Question: In the code below I create Qt Widget's Application, base class QMainWindow, and without .ui form.
Cant understand why MenuBar doesn't show, tried different variants and no one works.
This image demonstrate what i got
.
System Ubuntu 16.04.
Using QMake version 3.0 and Qt version 5.5.1
Below mainwindow.h
'''
#ifndef MAINWINDOW_H
#define MAINWINDOW_H
#include <QMainWindow>
#include <QtGui>
#include <QWidget>
class MainWindow : public QMainWindow
{
Q_OBJECT
public:
MainWindow(QWidget *parent = 0);
~MainWindow();
private:
QMenu *file;
};
#endif // MAINWINDOW_H
'''
Below mainwindow.cpp, commented lines show how I tried to fix it.
'''
#include "mainwindow.h"
#include <QtGui>
#include <QtWidgets>
MainWindow::MainWindow(QWidget *parent)
: QMainWindow(parent)
{
//QVBoxLayout *vbl = new QVBoxLayout;
QMenu *file = new QMenu("&File"); //menuBar()->addMenu("&File");//new QMenu("&File");
file->addAction("&Quit",qApp,SLOT(quit()),Qt::CTRL+Qt::Key_Q);
QMenuBar *mb = menuBar();
mb->addMenu(file);
mb->show();
setMenuBar(mb);
//vbl->setMenuBar(mb);
//setLayout(vbl);
resize(400,400);
}
MainWindow::~MainWindow()
{
}
'''
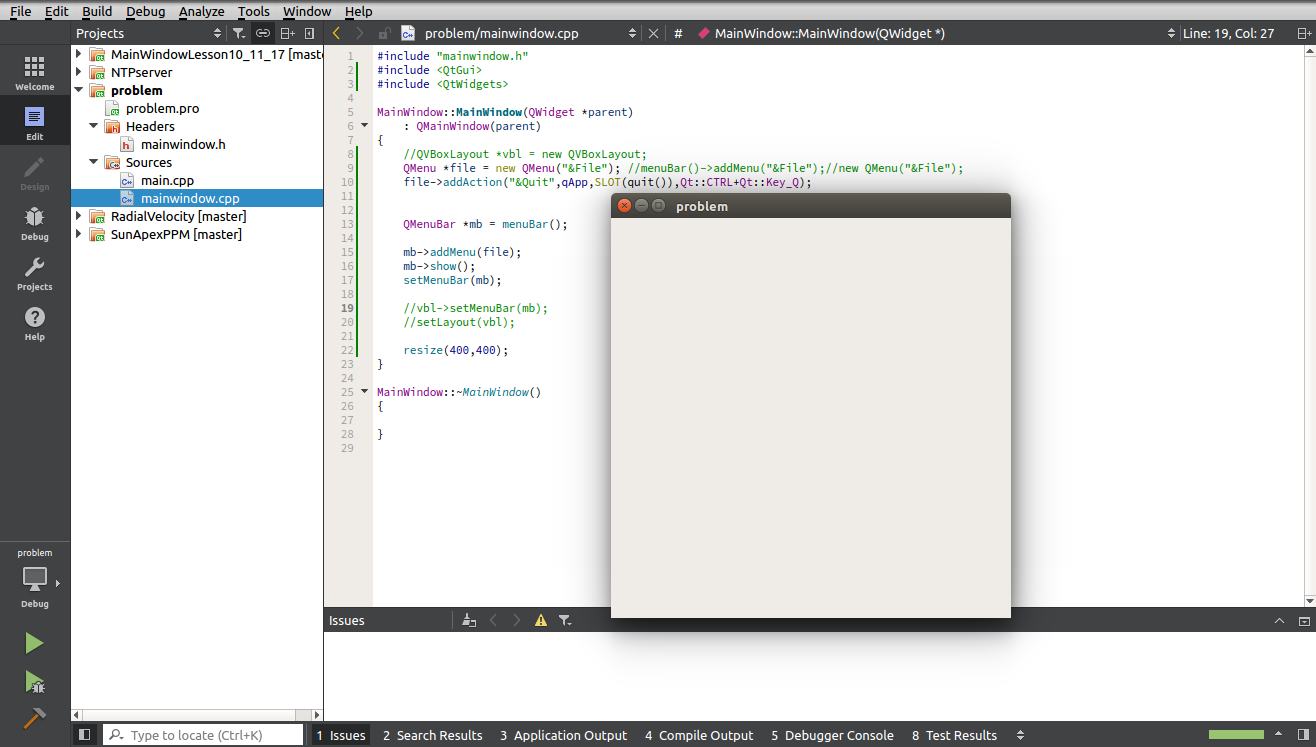
Answer: After some investigations and reinstalling of all components I solved this simple problem. Need to change in 'System Settings -> Appearance -> Behavior' parameter for 'Show the menus for a window' from the "In the menu bar" to "In the window's title bar". Thanks to everyone who tried to help.